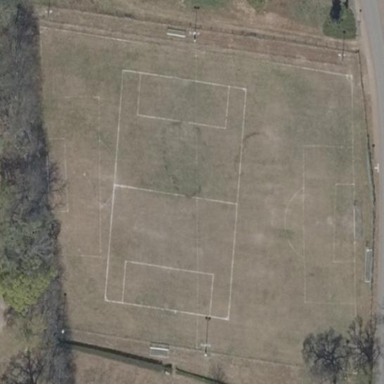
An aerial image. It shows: Grassy pitch for various sports activities.